Field crop: maize
Growth stage: 2
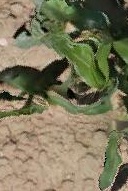
Species: maize